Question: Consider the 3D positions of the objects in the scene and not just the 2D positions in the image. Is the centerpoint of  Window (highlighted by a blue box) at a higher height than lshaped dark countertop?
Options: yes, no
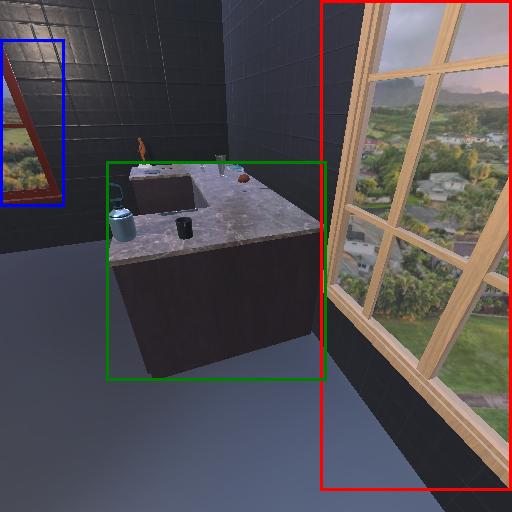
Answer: yes